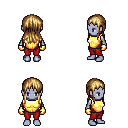
a pixel art fantasy rpg character, female body template, dark elf, purple skin, gold chest armor, red pants, blonde unkempt hairstyle, gold gloves, four views (front, back, left, right), 2x2 character sprite sheet, small pixel art, hard edges, no anti-aliasing